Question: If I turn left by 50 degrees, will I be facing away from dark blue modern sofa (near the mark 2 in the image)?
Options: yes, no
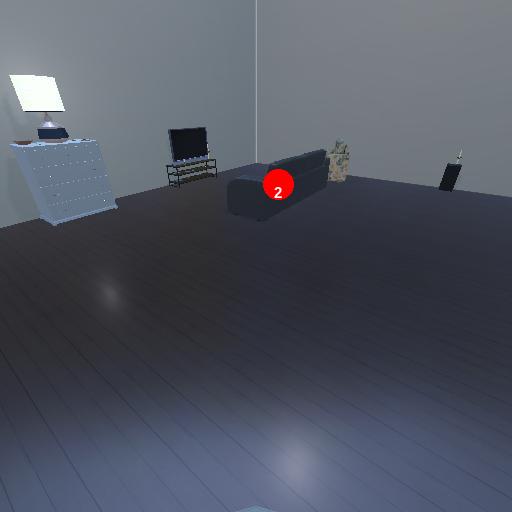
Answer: yes